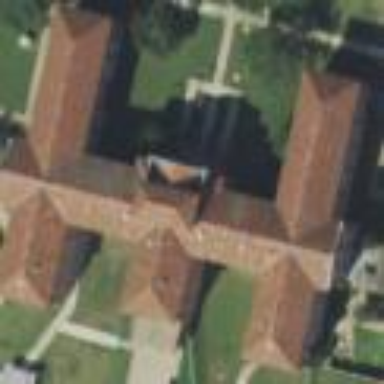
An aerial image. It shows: Hospital building.